Chest X-ray. View position: PA
Patient age: 62
Patient sex: F
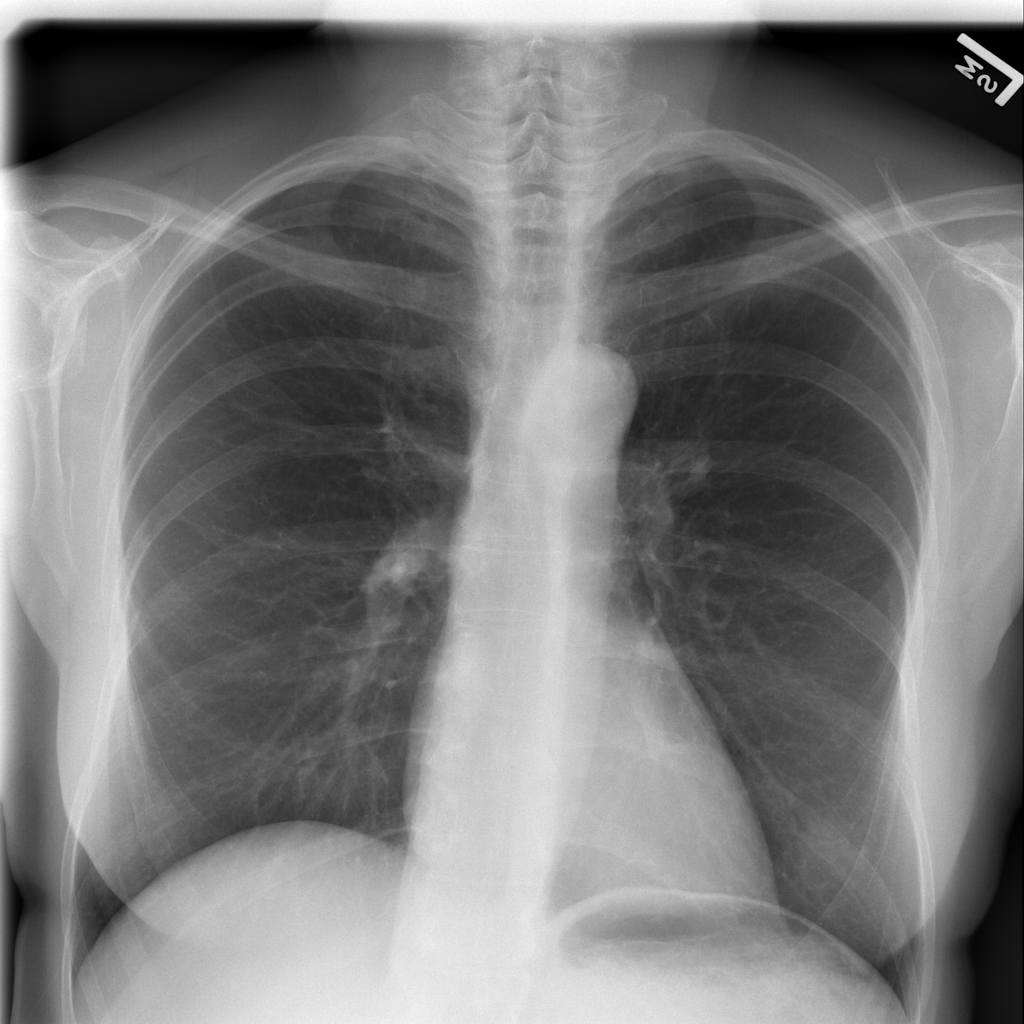
Finding: Pneumothorax